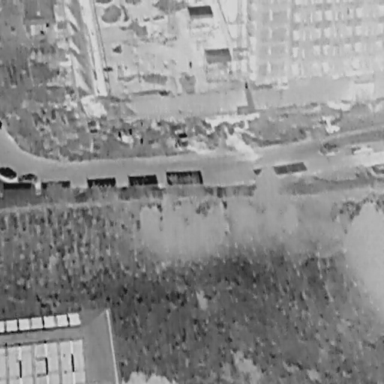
There are four People in the infrared image.